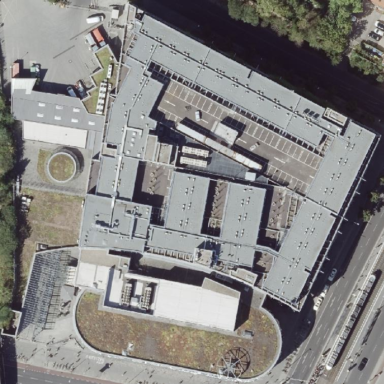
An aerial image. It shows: Mall building.